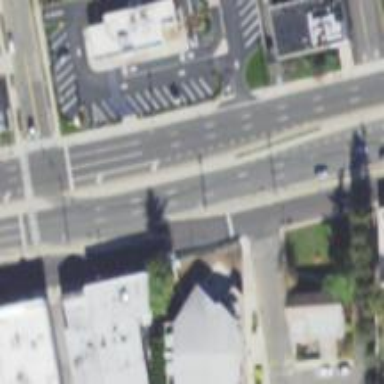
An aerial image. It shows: Asphalt road with primary link designation.